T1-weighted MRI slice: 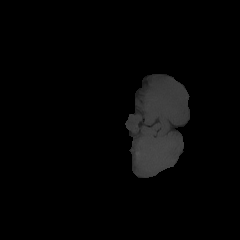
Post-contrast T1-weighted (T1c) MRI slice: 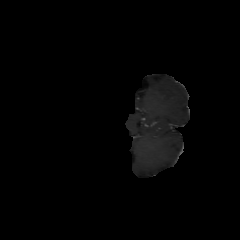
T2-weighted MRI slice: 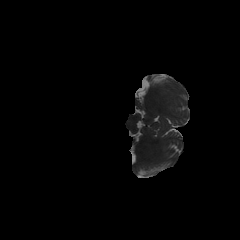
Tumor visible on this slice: no